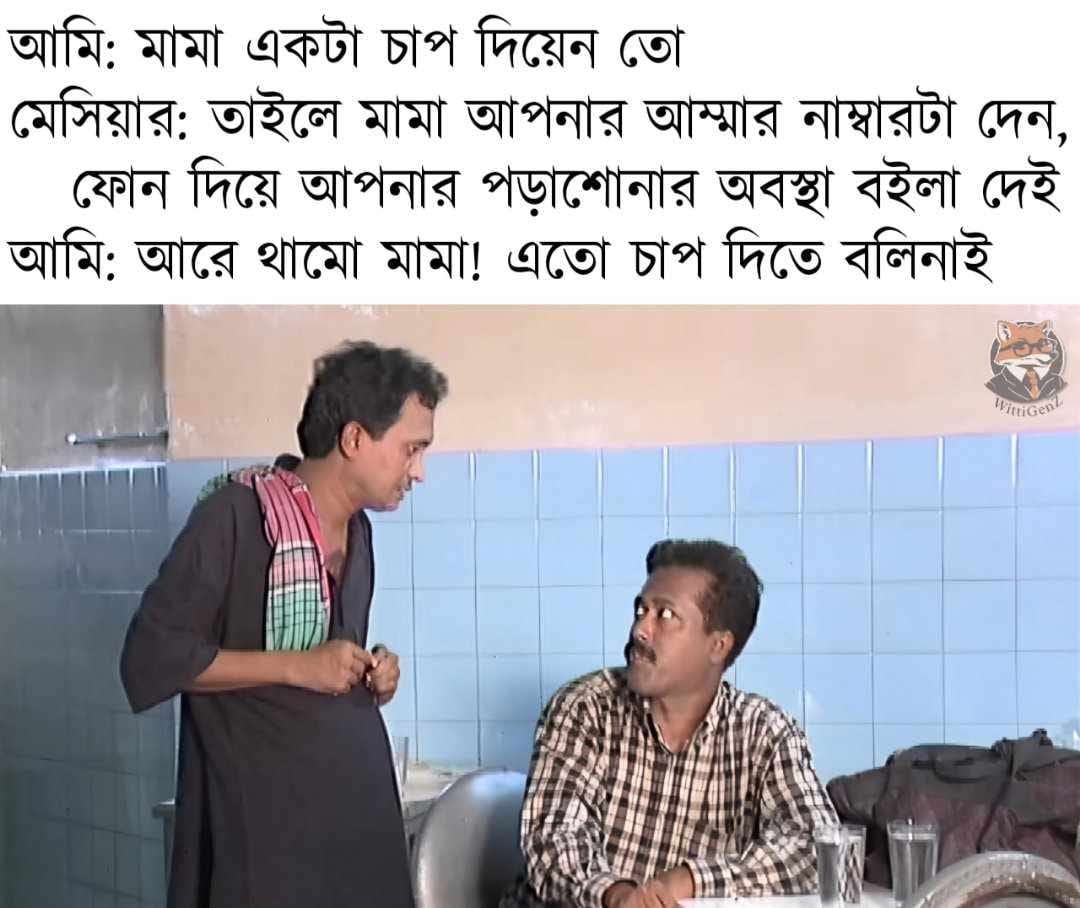
Text: আমি মামা একটা চাপ দিয়েন তো মেসিয়ার তাইলে মামা আপনার আম্মার নাম্বারটা দেন ফোন দিয়ে আপনার পড়াশোনার অবস্থা বইলা দেই আমি আরে থামো মামা এতো চাপ দিতে বলি নাই
Label: Non Hate